Question:
BACKGROUND: I have an HTML5 canvas and I have an image drawn on it. Now when the image is first loaded, it is loaded at a scale of 100%. The image is 5000 x 5000. And the canvas size is 600 x 600. So onload, I only see the first 600 x-pixels and 600 y-pixels. I have the option of scaling and translating the image on the canvas.
MY ISSUE: I am trying to figure out an algorithm that return the pixel coordinates of a mouse click relative to the image, not the canvas while taking into account scaling and translating.
I know there are a lot of topics already on this, but nothing I've seen has worked. My issue is when I have multiple translations and scaling. I can zoom once and get the correct coordinates, and I can then scale and get the right coordinates again, but once I zoom or scale more than once, the coordinates are off.
Here is what I have so far.
'''
//get pixel coordinates from canvas mousePos.x, mousePos.y
(mousePos.x - x_translation)/scale //same for mousePos.y
annotationCanvas.addEventListener('mouseup',function(evt){
dragStart = null;
if (!dragged) {
var mousePos = getMousePos(canvas, evt);
var message1 = " mouse x: " + (mousePos.x) + ' ' + "mouse y: " + (mousePos.y);
var message = " x: " + ((mousePos.x + accX)/currentZoom*currentZoom) + ' ' + "y: " + ((mousePos.y + accY)/currentZoom);
console.log(message);
console.log(message1);
console.log("zoomAcc = " + zoomAcc);
console.log("currentZoom = " + currentZoom);
ctx.fillStyle="#FF0000";
ctx.fillRect((mousePos.x + accX)/currentZoom, (mousePos.y + accY)/currentZoom, -5, -5);
}
},true);
//accX and accY are the cumulative shift for x and y respectively, and xShift and xShift yShift are the incremental shifts of x and y respectively
'''
where current zoom is the accumulative zoom. and zoomAcc is the single iteration of zoom at that point. So in this case, when I zoom in, zoomAcc is always 1.1, and currentZoom = currentZoom*zoomAcc.
Why is this wrong? if someone can please show me how to track these transformations and then apply them to mousePos.x and mousePos.y I would be grateful.
thanks
UPDATE:
In the image, the green dot is where I clicked, the red dot is where my calculation of that point is calculated, using markE's method. The m values are the matrix values in your markE's method.
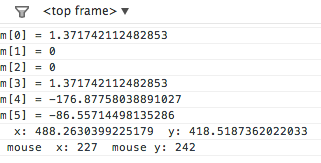
Answer: When you command the context to translate and scale, these are known as canvas transformations.
Canvas transformations are based on a matrix that can be represented by 6 array elements:
'''
// an array representing the canvas affine transformation matrix
var matrix=[1,0,0,1,0,0];
'''
If you do context.translate or context.scale and also simultaneously update the matrix, then you can use the matrix to convert untransformed X/Y coordinates (like mouse events) into transformed image coordinates.
You can simultaneously do context.translate(x,y) and track that translation in the matrix like this:
'''
// do the translate
// but also save the translate in the matrix
function translate(x,y){
matrix[4] += matrix[0] * x + matrix[2] * y;
matrix[5] += matrix[1] * x + matrix[3] * y;
ctx.translate(x,y);
}
'''
You can simultaneously do context.scale(x,y) and track that scaling the matrix like this:
'''
// do the scale
// but also save the scale in the matrix
function scale(x,y){
matrix[0] *= x;
matrix[1] *= x;
matrix[2] *= y;
matrix[3] *= y;
ctx.scale(x,y);
}
'''
The problem is the browser is unaware that you have transformed your canvas coordinate system and the browser will return mouse coordinates relative to the browser window--not relative to the transformed canvas.
Fortunately the transformation matrix has been tracking all your accumulated translations and scalings.
You can convert the browser's window coordinates to transformed coordinates like this:
'''
// convert mouseX/mouseY coordinates
// into transformed coordinates
function getXY(mouseX,mouseY){
newX = mouseX * matrix[0] + mouseY * matrix[2] + matrix[4];
newY = mouseX * matrix[1] + mouseY * matrix[3] + matrix[5];
return({x:newX,y:newY});
}
'''